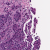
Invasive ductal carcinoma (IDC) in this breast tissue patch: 1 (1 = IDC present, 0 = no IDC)